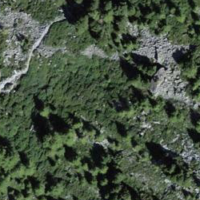
EUNIS habitat code: 41
Species observed at this site:
Rhododendron ferrugineum
Campanula barbata